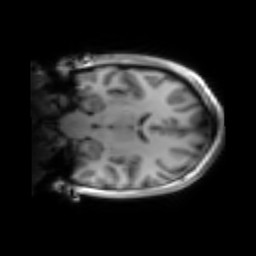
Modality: inplaneT1
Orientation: coronal
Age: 20
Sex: female
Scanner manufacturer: siemens
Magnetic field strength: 3 T
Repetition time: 1.2 s
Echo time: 0.00251 s